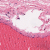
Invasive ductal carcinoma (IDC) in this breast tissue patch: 0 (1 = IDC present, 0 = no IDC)